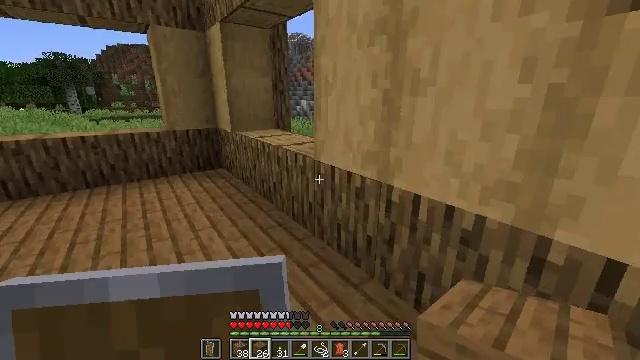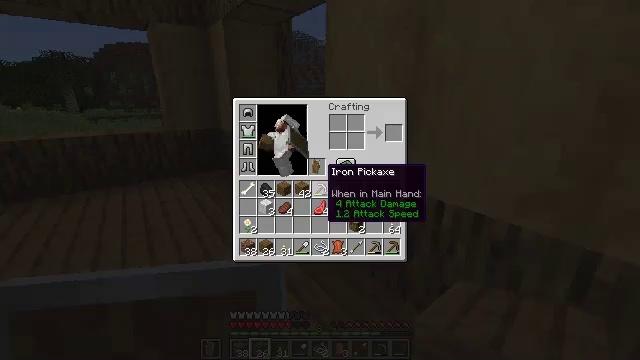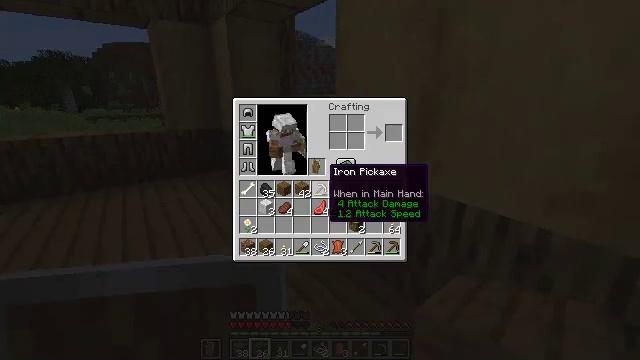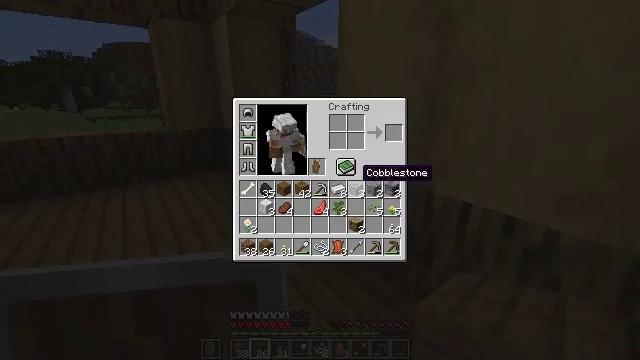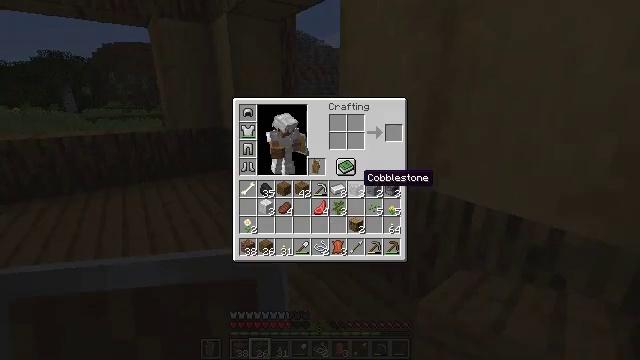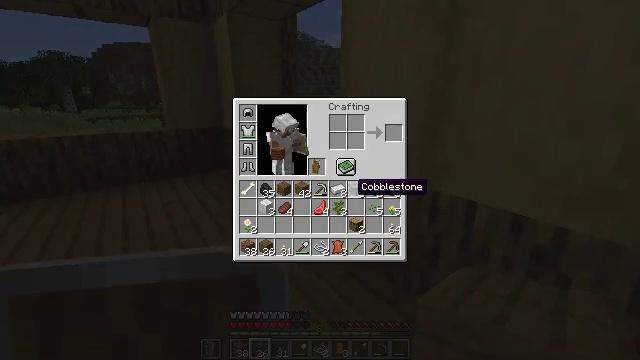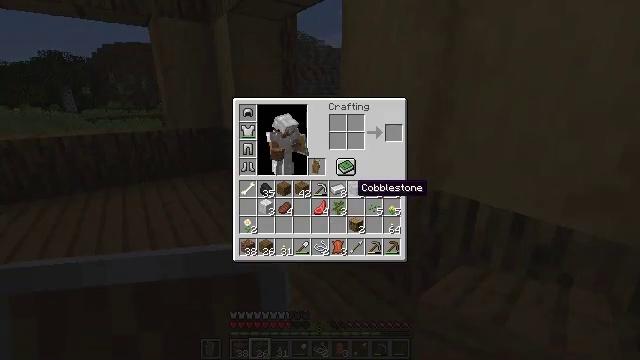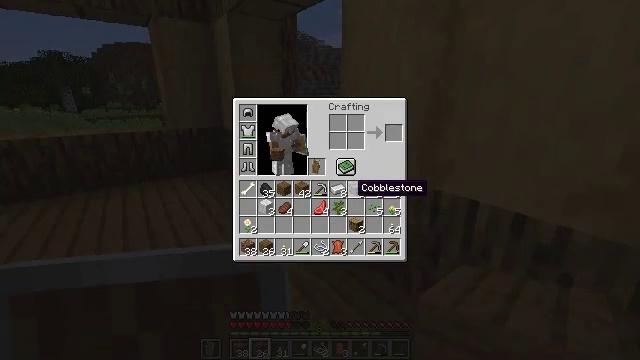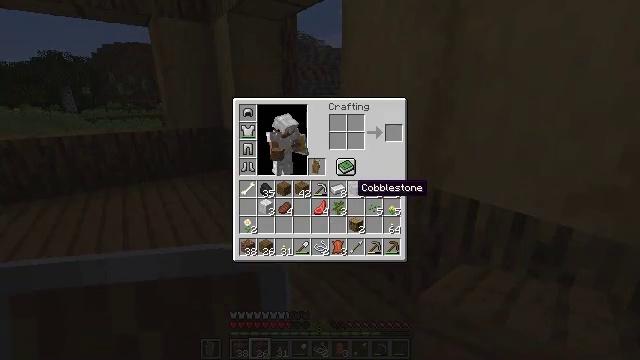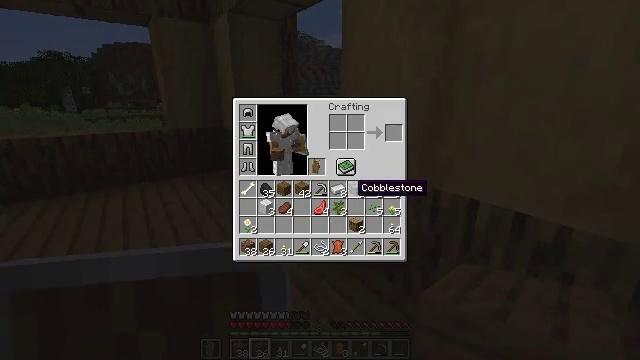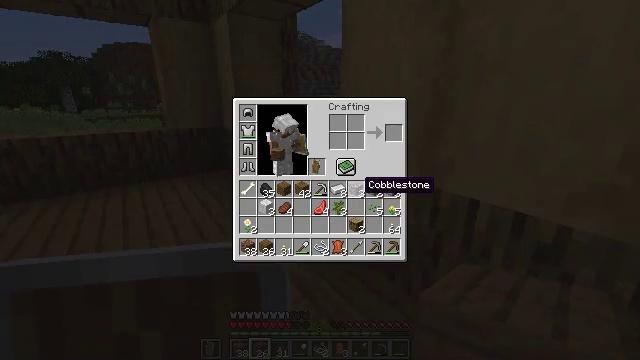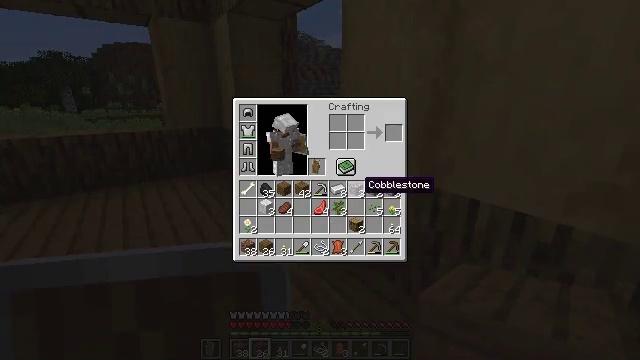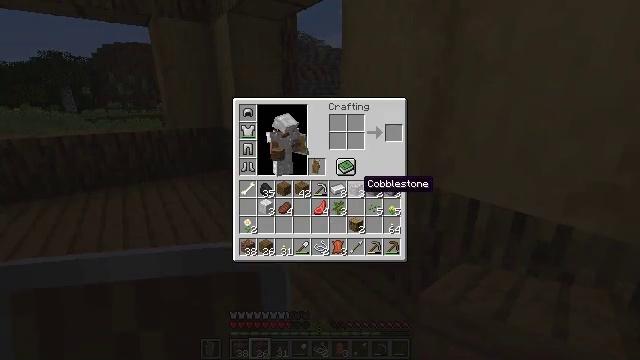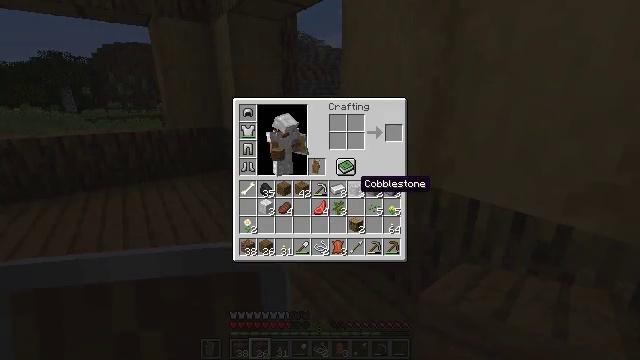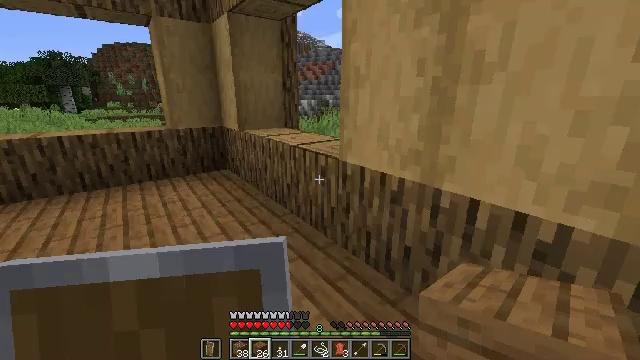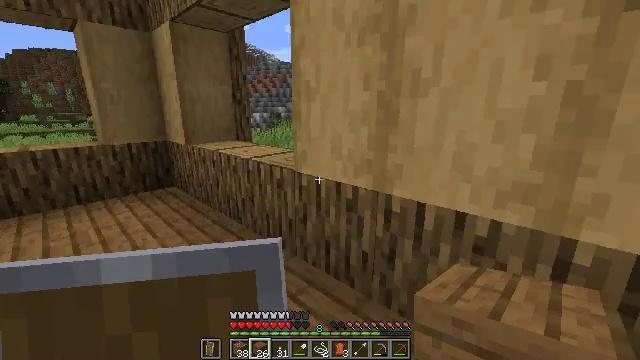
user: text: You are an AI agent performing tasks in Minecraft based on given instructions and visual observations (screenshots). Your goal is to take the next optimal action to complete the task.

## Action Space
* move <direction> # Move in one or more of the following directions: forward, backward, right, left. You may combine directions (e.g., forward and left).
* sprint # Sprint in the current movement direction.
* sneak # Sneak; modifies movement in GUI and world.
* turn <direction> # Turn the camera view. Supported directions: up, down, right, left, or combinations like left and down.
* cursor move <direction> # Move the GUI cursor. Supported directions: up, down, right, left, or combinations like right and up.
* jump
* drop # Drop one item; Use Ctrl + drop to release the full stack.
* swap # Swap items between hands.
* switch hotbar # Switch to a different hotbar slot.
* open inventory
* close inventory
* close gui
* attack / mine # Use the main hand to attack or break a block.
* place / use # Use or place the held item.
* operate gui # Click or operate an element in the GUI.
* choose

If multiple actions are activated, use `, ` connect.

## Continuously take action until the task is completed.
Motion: motion action
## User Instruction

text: Retrieve the stripped oak log.
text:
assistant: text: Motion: move forward, open inventory
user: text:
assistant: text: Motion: open inventory
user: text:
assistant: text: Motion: cursor move right, open inventory
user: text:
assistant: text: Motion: open inventory
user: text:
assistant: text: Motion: cursor move down
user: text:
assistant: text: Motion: no_op
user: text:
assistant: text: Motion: no_op
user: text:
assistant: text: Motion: no_op
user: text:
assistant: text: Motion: no_op
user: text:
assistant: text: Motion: cursor move right
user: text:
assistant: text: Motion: no_op
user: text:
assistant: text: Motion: no_op
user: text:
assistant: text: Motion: no_op
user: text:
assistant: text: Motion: no_op
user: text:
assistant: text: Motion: turn right and up
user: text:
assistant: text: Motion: turn right and up
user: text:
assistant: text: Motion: turn right and up
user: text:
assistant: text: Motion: no_op
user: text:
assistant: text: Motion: move back
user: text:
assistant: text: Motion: move back
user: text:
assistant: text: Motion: move back
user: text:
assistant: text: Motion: move back, turn left and up
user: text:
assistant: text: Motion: move back, turn left
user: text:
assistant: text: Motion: no_op
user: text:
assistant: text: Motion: turn right and down
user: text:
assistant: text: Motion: no_op
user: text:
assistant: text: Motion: no_op
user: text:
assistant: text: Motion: no_op
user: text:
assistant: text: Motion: move left, turn left and up
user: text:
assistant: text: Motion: move left, turn left and up